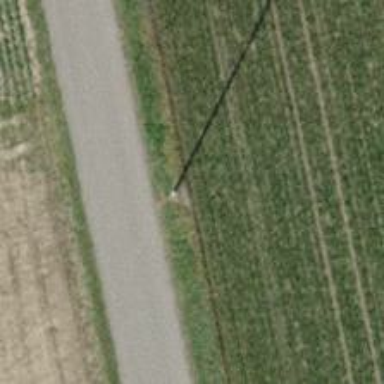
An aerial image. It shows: Straight power pole with straight line management system.